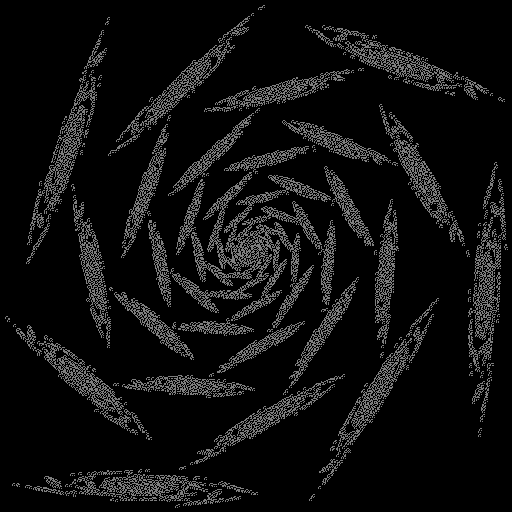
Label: rose